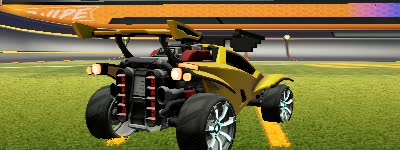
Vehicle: octane